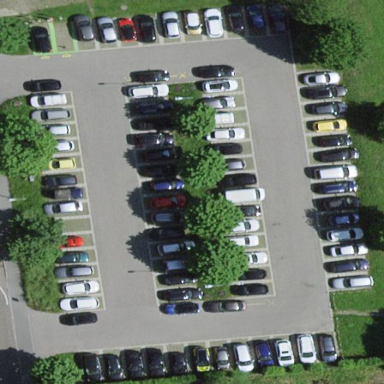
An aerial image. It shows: Parking area with surface.